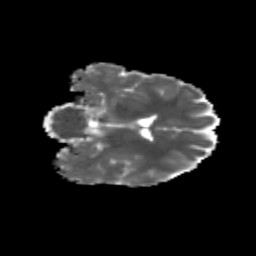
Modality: MD
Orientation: coronal
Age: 24
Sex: male
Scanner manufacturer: siemens
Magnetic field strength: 3 T
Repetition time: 3.5 s
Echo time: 0.113 s